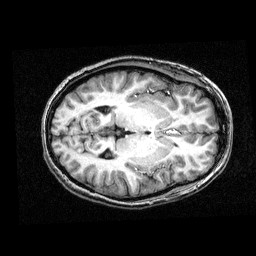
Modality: T1w
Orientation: axial